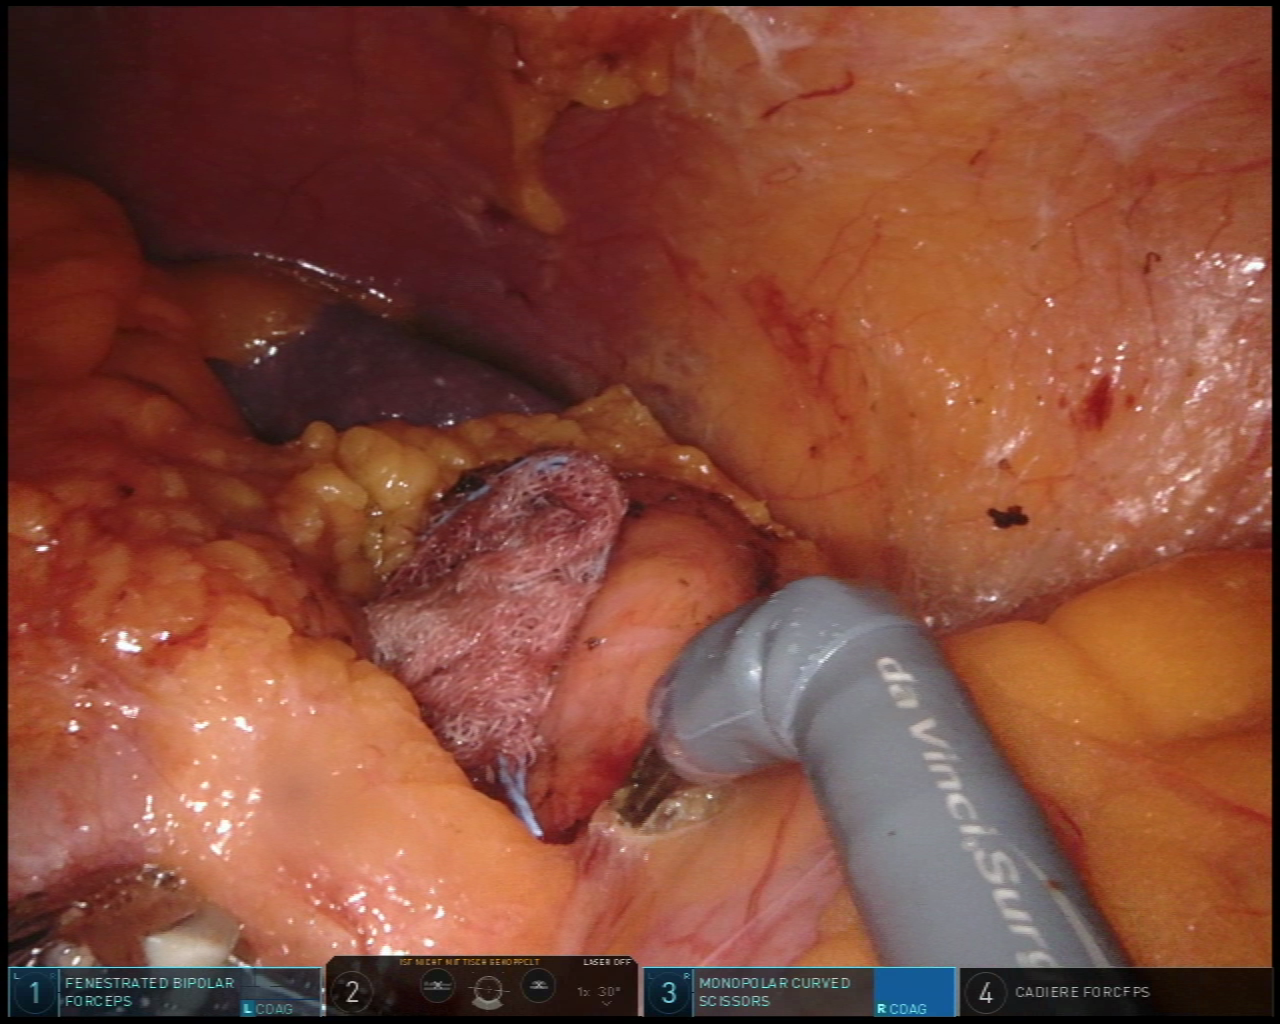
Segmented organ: spleen
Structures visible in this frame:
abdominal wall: yes
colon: yes
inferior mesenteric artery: no
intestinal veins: no
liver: no
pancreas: yes
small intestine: no
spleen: yes
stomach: no
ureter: no
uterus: no
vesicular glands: no